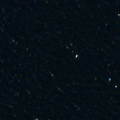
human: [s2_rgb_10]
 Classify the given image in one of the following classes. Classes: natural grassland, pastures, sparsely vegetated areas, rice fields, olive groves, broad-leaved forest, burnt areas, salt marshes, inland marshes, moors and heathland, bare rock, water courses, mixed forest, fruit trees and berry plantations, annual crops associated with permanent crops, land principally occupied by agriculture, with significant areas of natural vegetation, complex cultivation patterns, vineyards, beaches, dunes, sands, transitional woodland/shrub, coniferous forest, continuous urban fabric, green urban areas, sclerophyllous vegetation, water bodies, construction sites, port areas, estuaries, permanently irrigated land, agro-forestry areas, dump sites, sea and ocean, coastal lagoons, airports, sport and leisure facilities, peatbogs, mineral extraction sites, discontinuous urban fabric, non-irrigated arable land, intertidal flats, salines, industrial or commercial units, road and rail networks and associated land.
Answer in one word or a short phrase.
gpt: sea and ocean